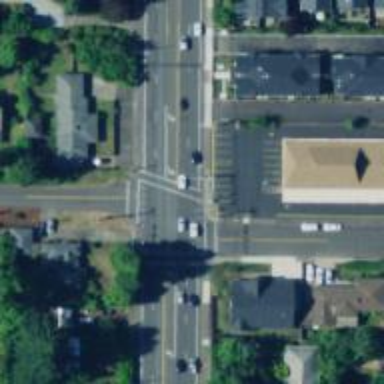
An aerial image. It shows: Solid stop line on the road marking.